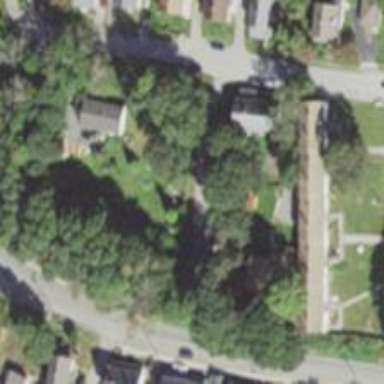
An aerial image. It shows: Residential driveway used as service road.